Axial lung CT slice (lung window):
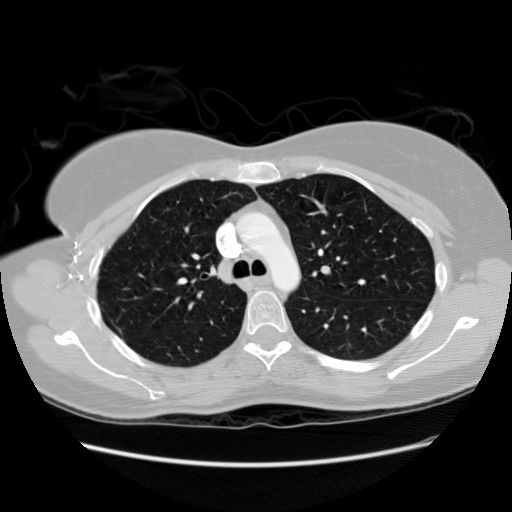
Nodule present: no